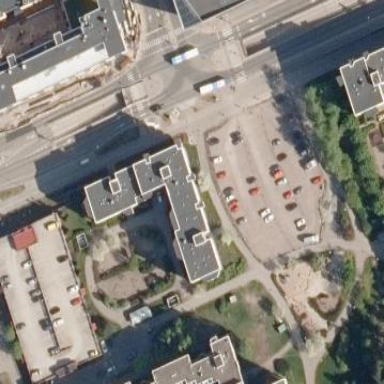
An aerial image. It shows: Residential apartment building with flat roof.